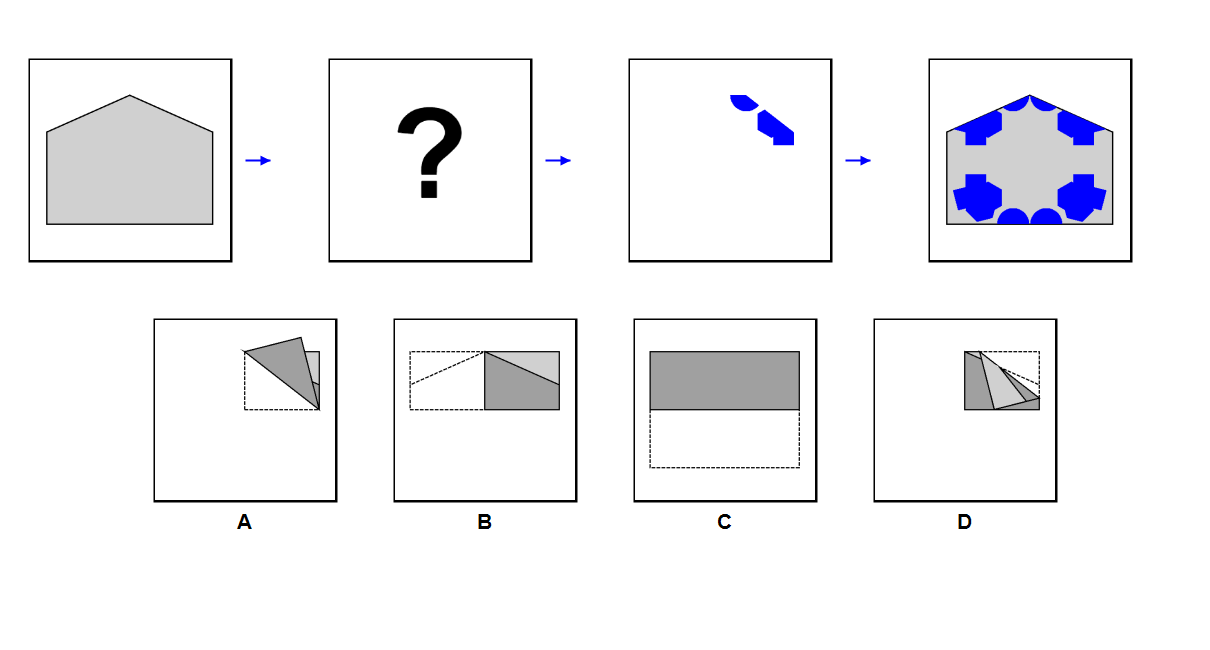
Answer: A